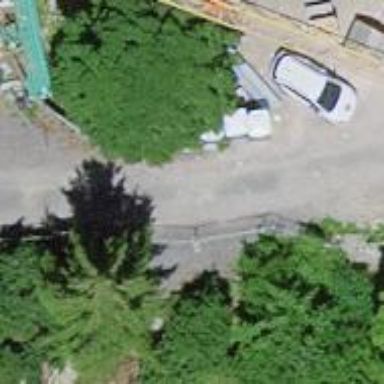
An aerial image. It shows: Parking entrance.